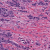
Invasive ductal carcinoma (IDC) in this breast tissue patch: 1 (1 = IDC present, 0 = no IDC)